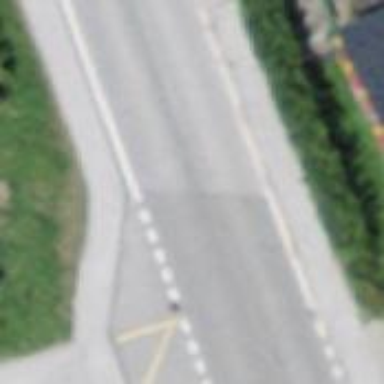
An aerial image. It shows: Secondary road with asphalt surface.